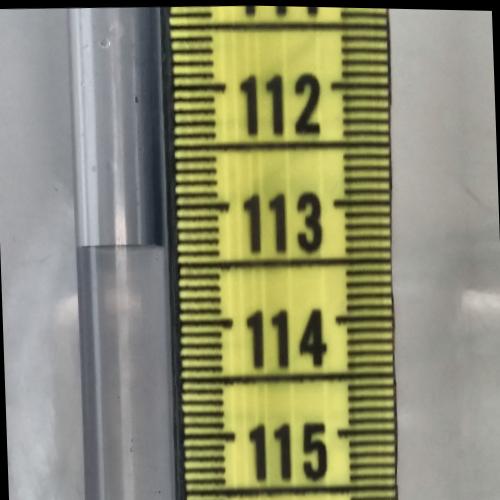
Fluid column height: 113.3 cm